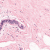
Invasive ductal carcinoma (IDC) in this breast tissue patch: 0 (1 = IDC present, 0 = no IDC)